Field crop: tomato
Growth stage: 2
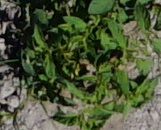
Species: tomato